Question:
As the screenshot shows I have enabled root user and already did an npm init which did create a package.json
I was able to do a local install of webpack on my project through 'npm i -D webpack'.
Its just the global install through 'npm -g i webpack' that doesn't work.
For reference I am using a macbook pro with macOS High Sierra.
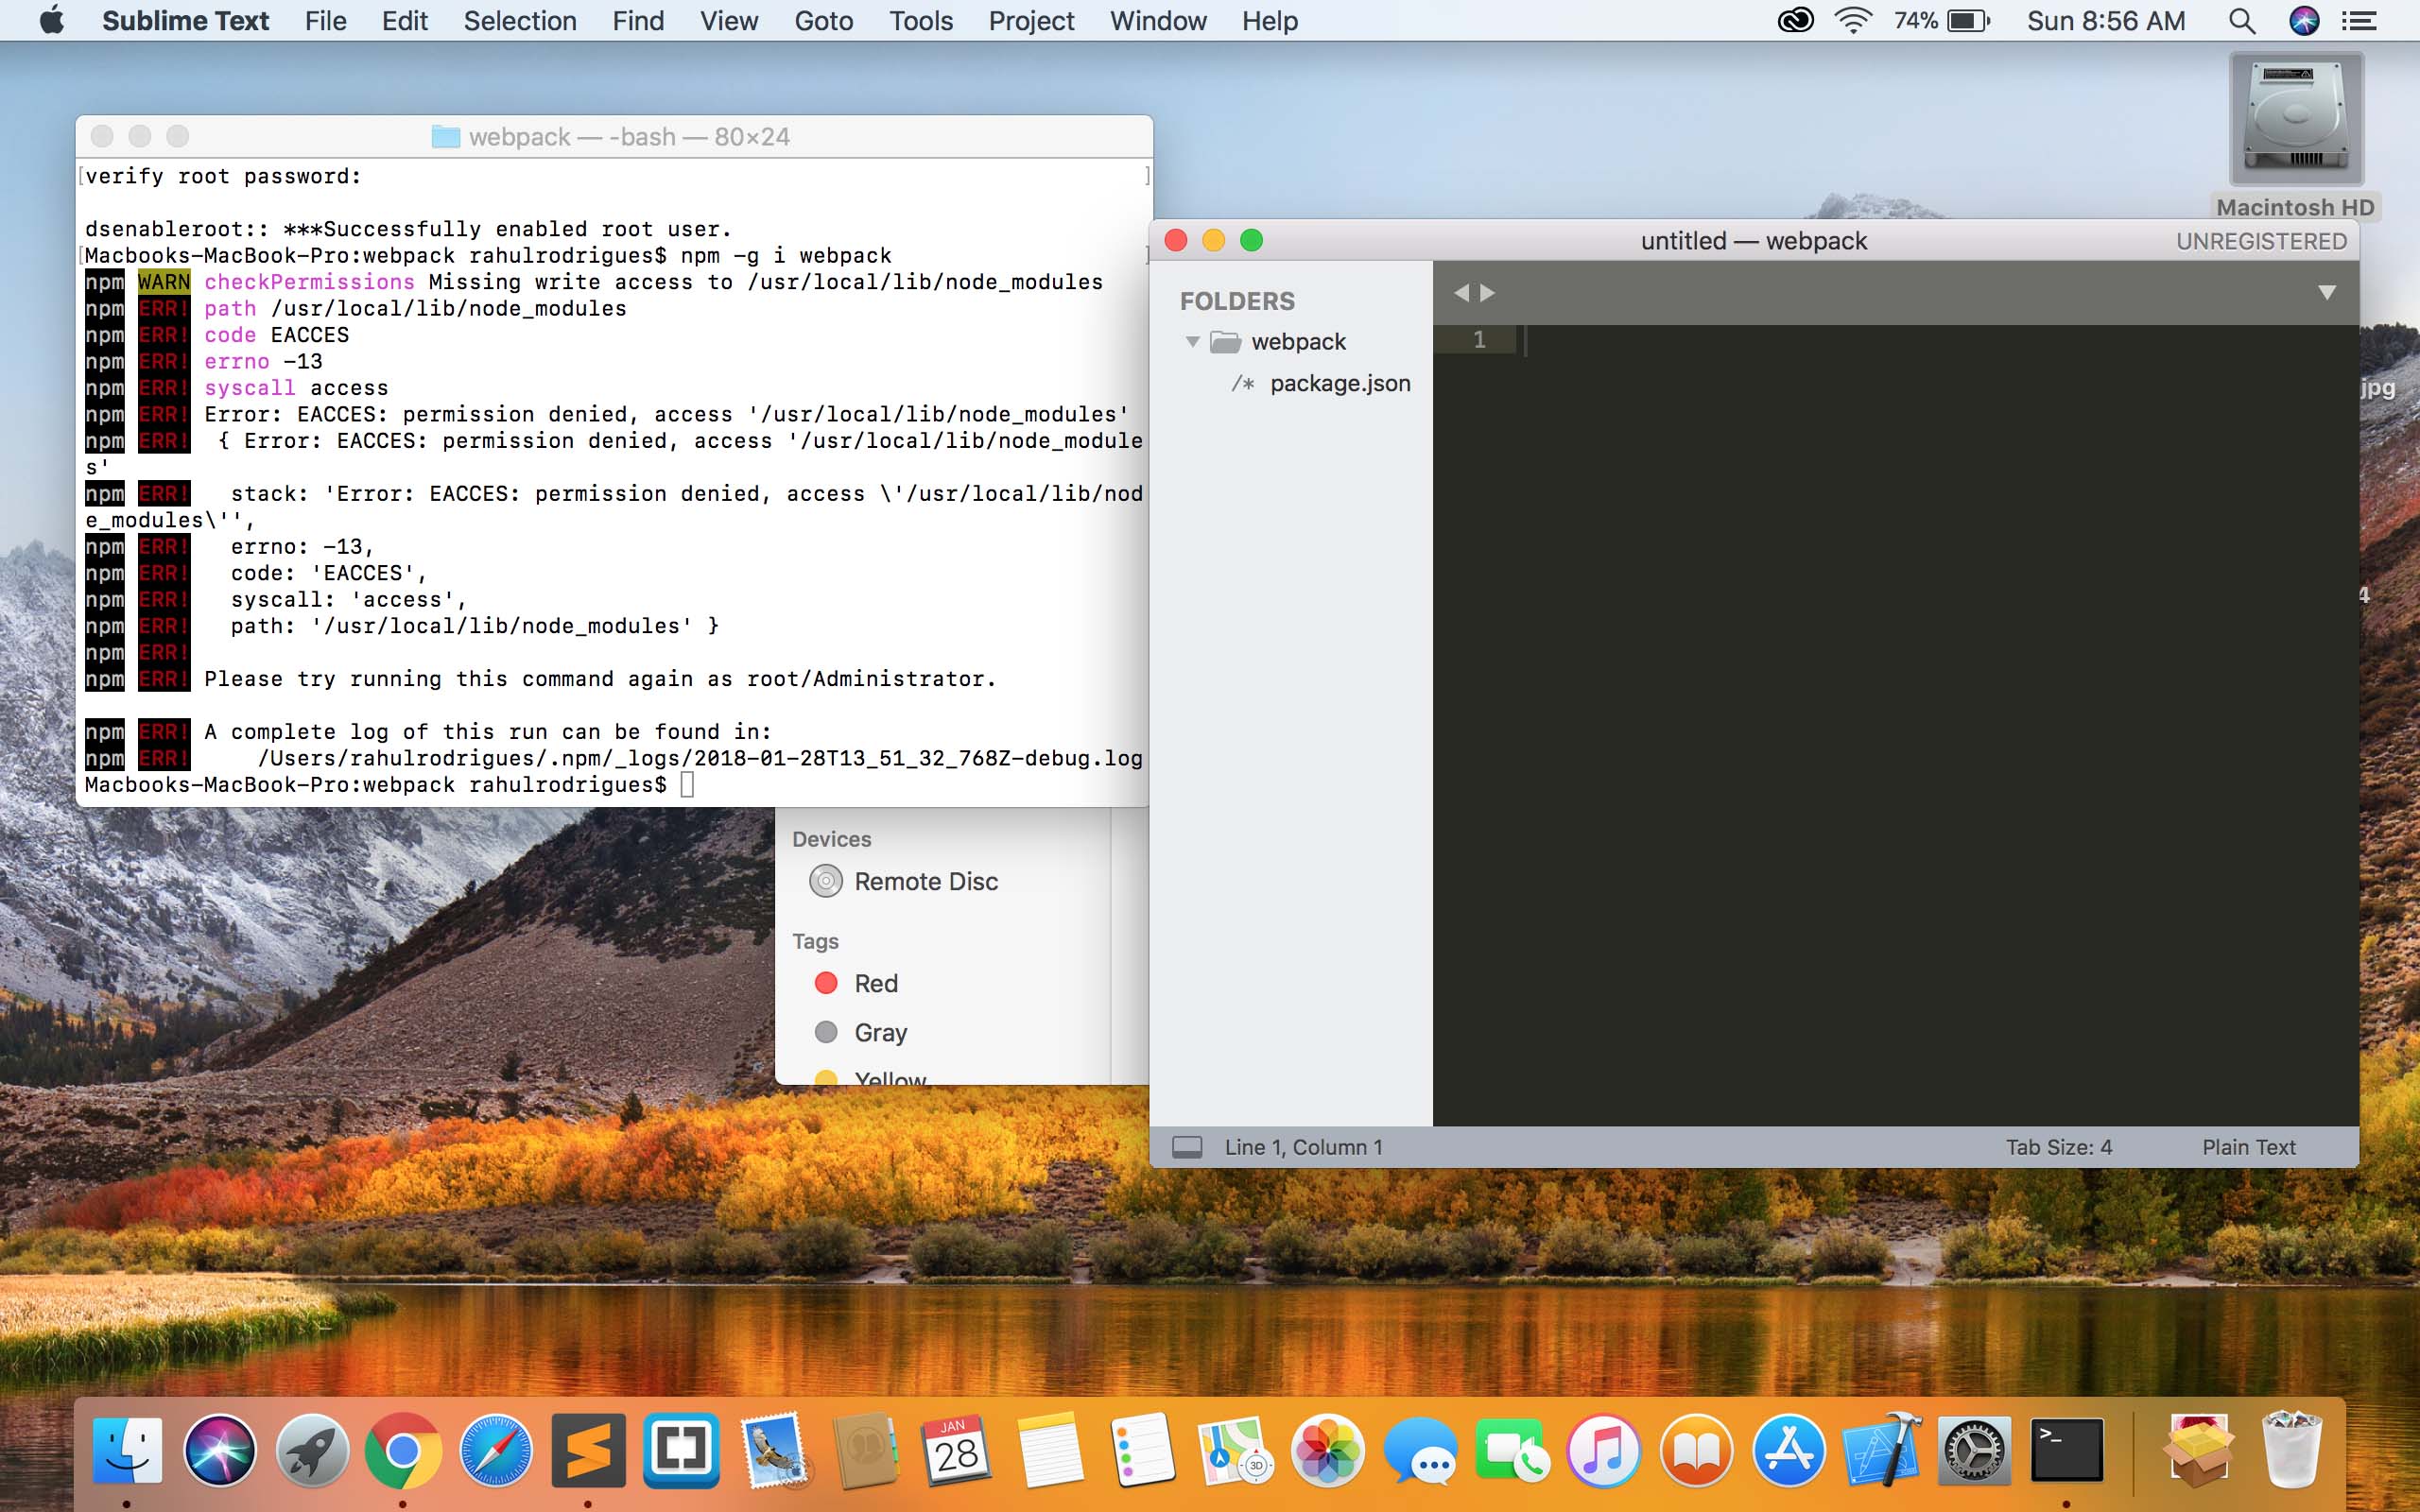
Answer: I fixed it by just putting sudo in front of npm -g i webpack to install globally. I was still a root user when I did this, but not sure if that helped.